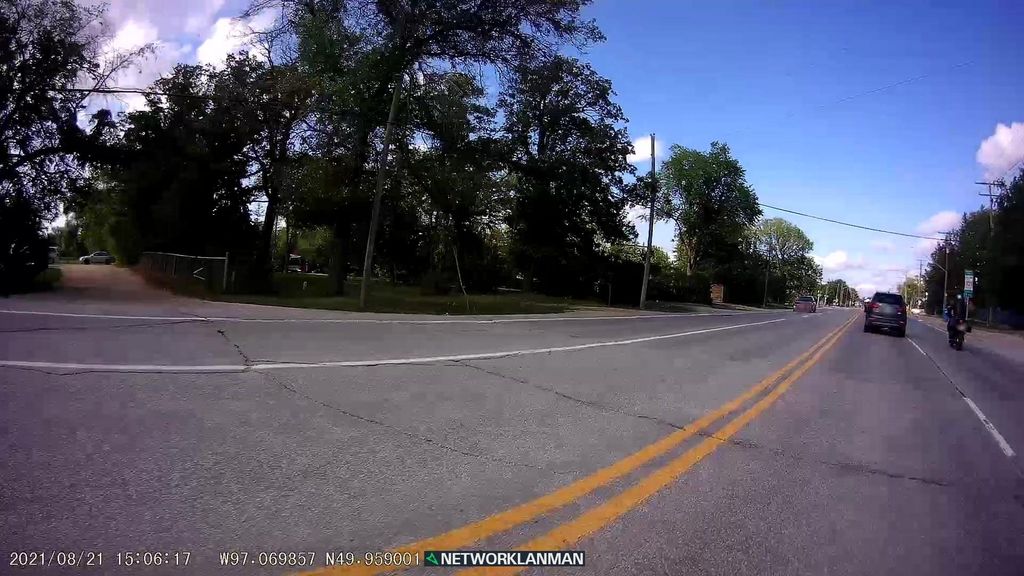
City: winnipeg